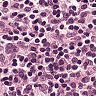
Metastatic tissue present: no